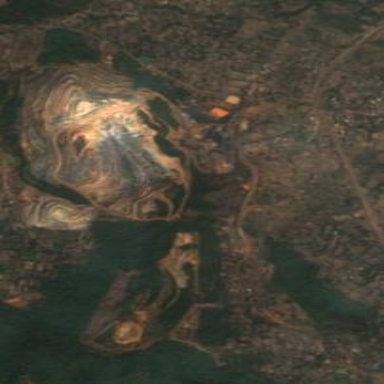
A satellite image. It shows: Quarry area.